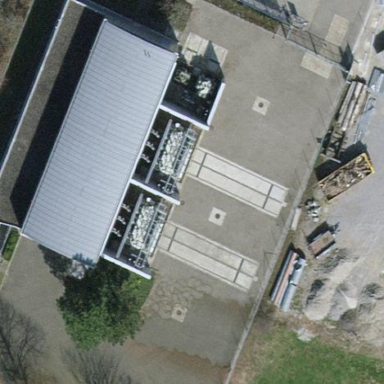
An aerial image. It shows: Outdoor distribution substation protected by fence.